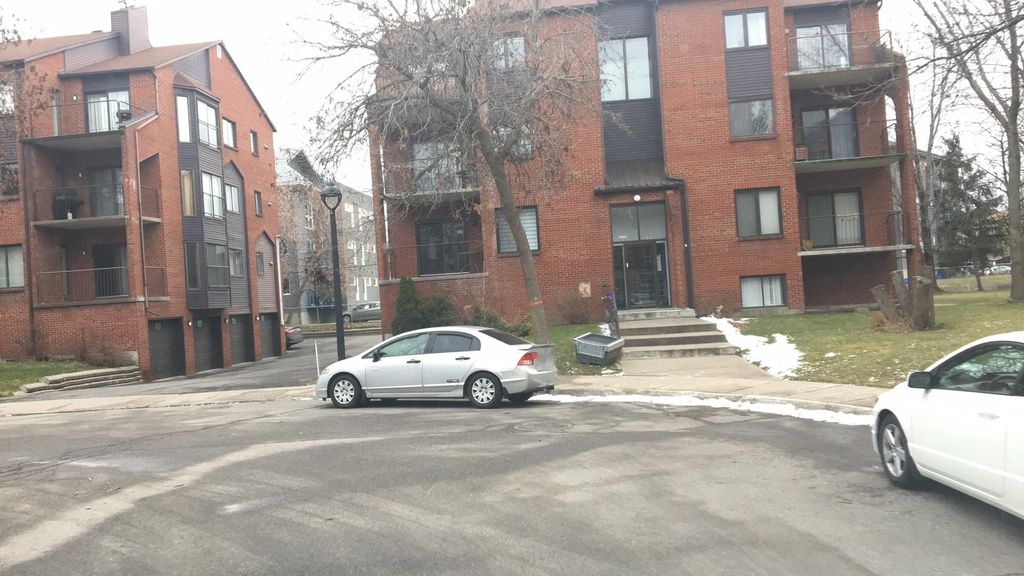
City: montreal